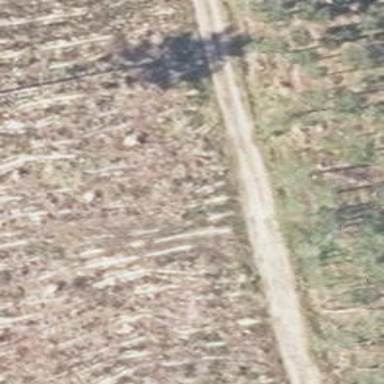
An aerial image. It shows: Sandy track road.